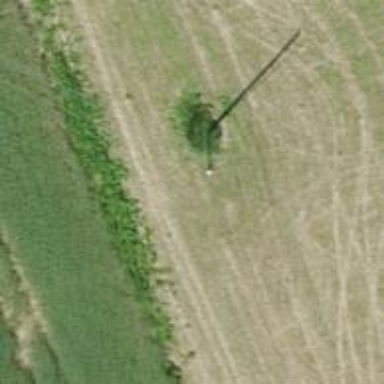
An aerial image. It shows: Power pole.